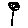
Label: flower